九年级 · 画法几何学
(本题3分)（2022$cdot$浙江$cdot$桐乡市高桥镇高桥初级中学九年级期中）如图,点$E$是菱形$ABCD$的边$CD$上一点,将$triangleADE$沿$AE$折叠,点$D$的对应点$F$恰好在边$BC$上,设$frac{DE}{CE}=k$(1)若点$F$与点$C$重合,则$k=$(2)若点$F$是边$BC$的中点,则$k=$
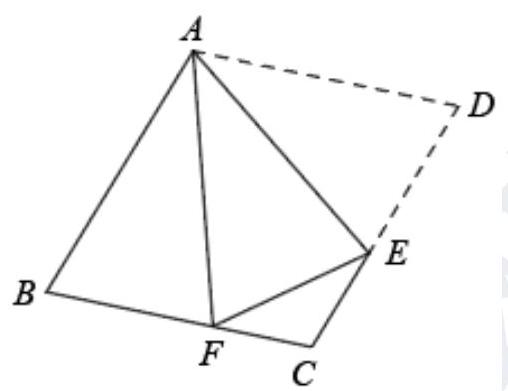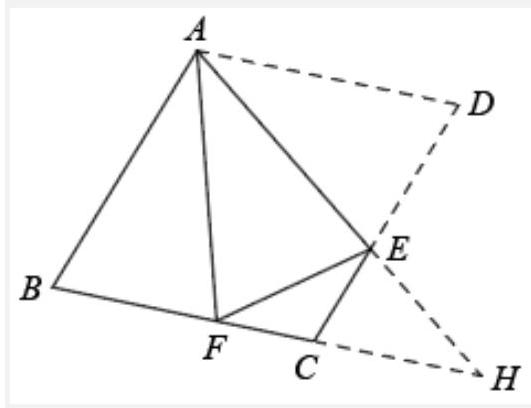
答案: 12
解析: 【分析】(1)若点$F$与点$C$重合,则可知$DE=CE$,即可得出结果;(2)点$F$是边$BC$的中点,延长$AE$,与$BC$的延长线交于点$H$,根据折叠的性质以及菱形的性质证明$triangleADEsimtriangleHCE$,即可得出答案.【详解】解：(1)当点$F$与点$C$重合时,$DE=CE$,$thereforek=frac{DE}{CE}=1$,故答案为:1;(2)延长$AE$，与$BC$的延长线交于点$H$,$because$四边形$ABCD$是菱形,$thereforeAD//BC,AD=BC$,$thereforeangleDAH=angleFHA$由折叠的性质知:$AD=AF,angleDAH=angleFAH$,$thereforeangleFAH=angleFHA$,$thereforeFH=FA=AD$,$because$点$F$是边$BC$的中点,$thereforeCF=frac{1}{2}BC$,$thereforeCF=frac{1}{2}FH$$thereforeCH=CF=frac{1}{2}FH=frac{1}{2}AD$$becauseAD//CH$$thereforetriangleADEsimtriangleHCE$,$thereforefrac{DE}{CE}=frac{AD}{HC}=2$,故答案为:2.【点睛】本题考查了菱形的性质,折叠的性质以及相似三角形的判定与性质,熟练掌握相关的图形的性质以及掌握相似三角形的判定与性质是解本题的关键.